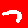
Digit: 7